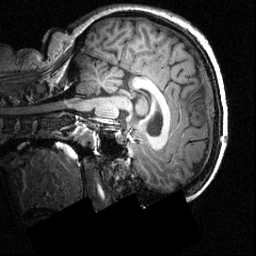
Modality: T1w
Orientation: sagittal
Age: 23
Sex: female
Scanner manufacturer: siemens
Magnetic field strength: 3.951 T
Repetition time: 1.5 s
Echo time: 0.00335 s